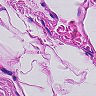
Metastatic tissue present: no